Field crop: maize
Growth stage: 2
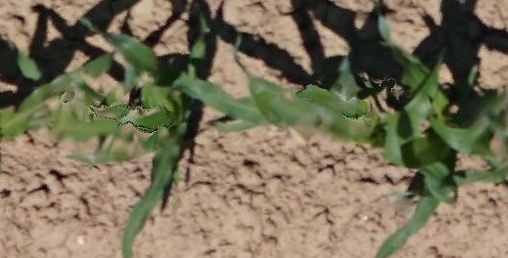
Species: maize